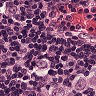
Metastatic tissue present: yes